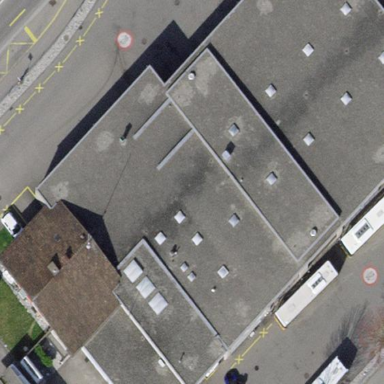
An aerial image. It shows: Commercial building.